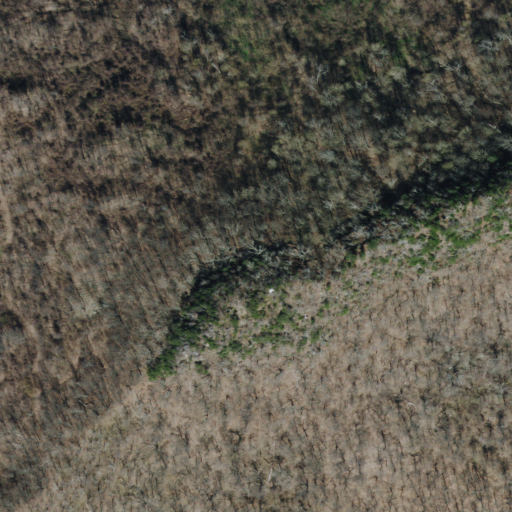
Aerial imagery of mountain in Tennessee named Chimneytop Mountain containing only deciduous forest